Question: I have a 'UIProgressView' which I want to look like this image. I have set the progress color but I am not sure to set unprogressed color (white color in image).

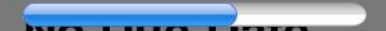
Answer: Here is the simple solution I myself found on exploring properties for UIProgressView :
'''
progressView.trackTintColor = [UIColor whiteColor];
'''